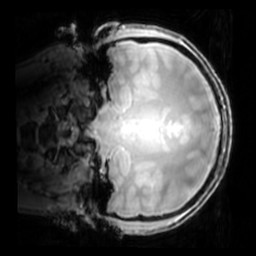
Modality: PDw
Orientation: coronal
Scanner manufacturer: philips
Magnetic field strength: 7 T
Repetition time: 0.008 s
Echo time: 0.001974 s